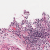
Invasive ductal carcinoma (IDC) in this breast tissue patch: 0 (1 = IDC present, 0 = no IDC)